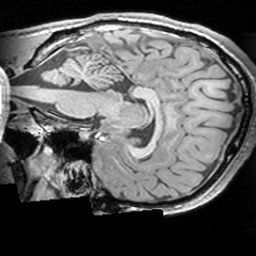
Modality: T1w
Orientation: sagittal
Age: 23
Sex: male
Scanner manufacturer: siemens
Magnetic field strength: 3 T
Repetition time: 1.63 s
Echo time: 0.00311 s